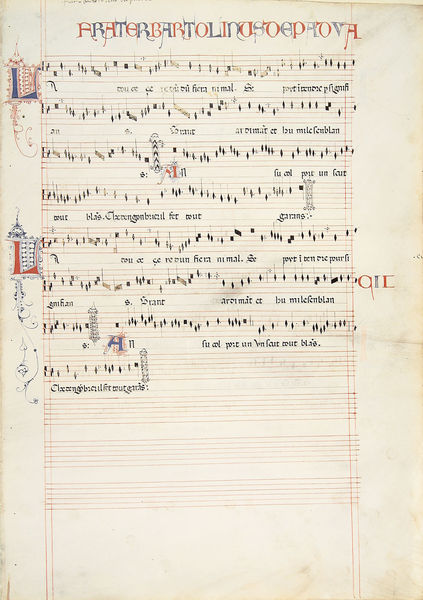
Titel: Codex Squarcialupi
Künstler: Squarcialupi Codex Meister
Institution: Florenz, Bibliotheca Medicea Laurenziana
Schlagwörter: blau, rot, blatt, gesang, musik, schrift, papier, noten, farben, linien, notenblatt, striche, tusche, buch, initialen, titel, seite, illustration, text, buchstaben, initiale, überschrift, mittelalter, zeilen, verzierungen, handschrift, lied, bruder, latein, lateinisch, inkunabel, notenlinien, notenzeilen, melodie, zeiten, notenschrift, l, notzenblatt